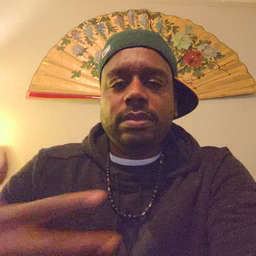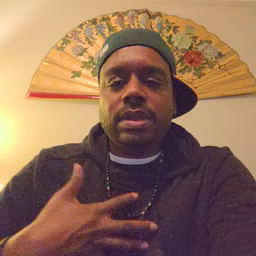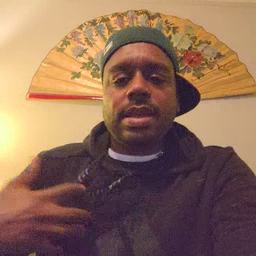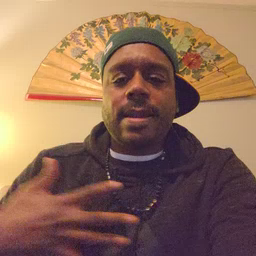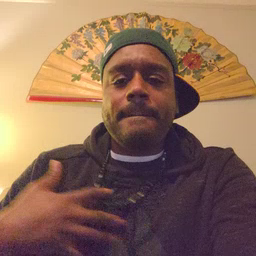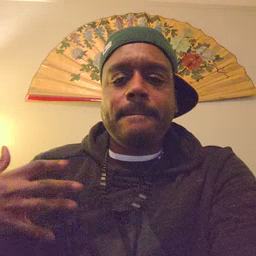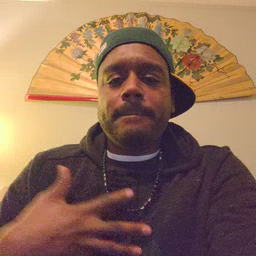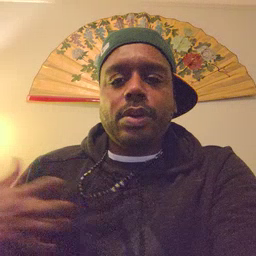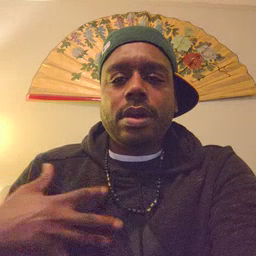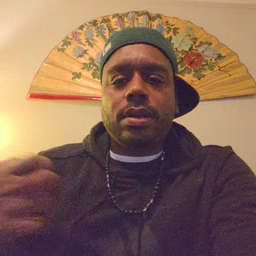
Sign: zebra